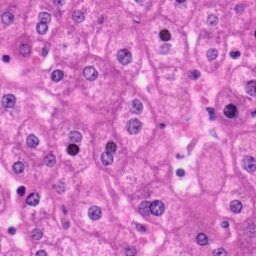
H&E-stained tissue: Liver